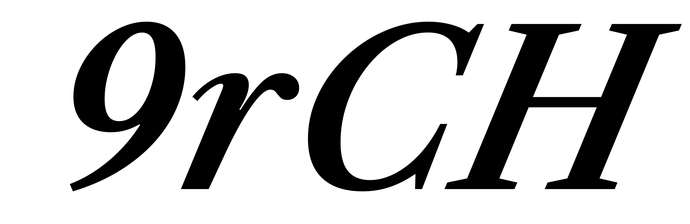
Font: LibreCaslonText-Italic_SemiBold_Italic